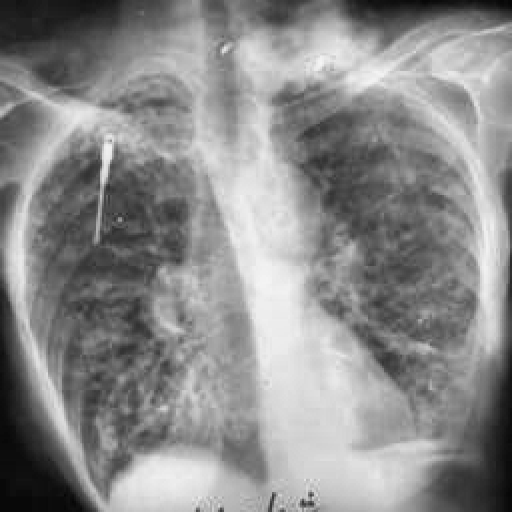
Finding: TUBERCULOSIS